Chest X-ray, AP view. Patient: 20 years old, sex F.
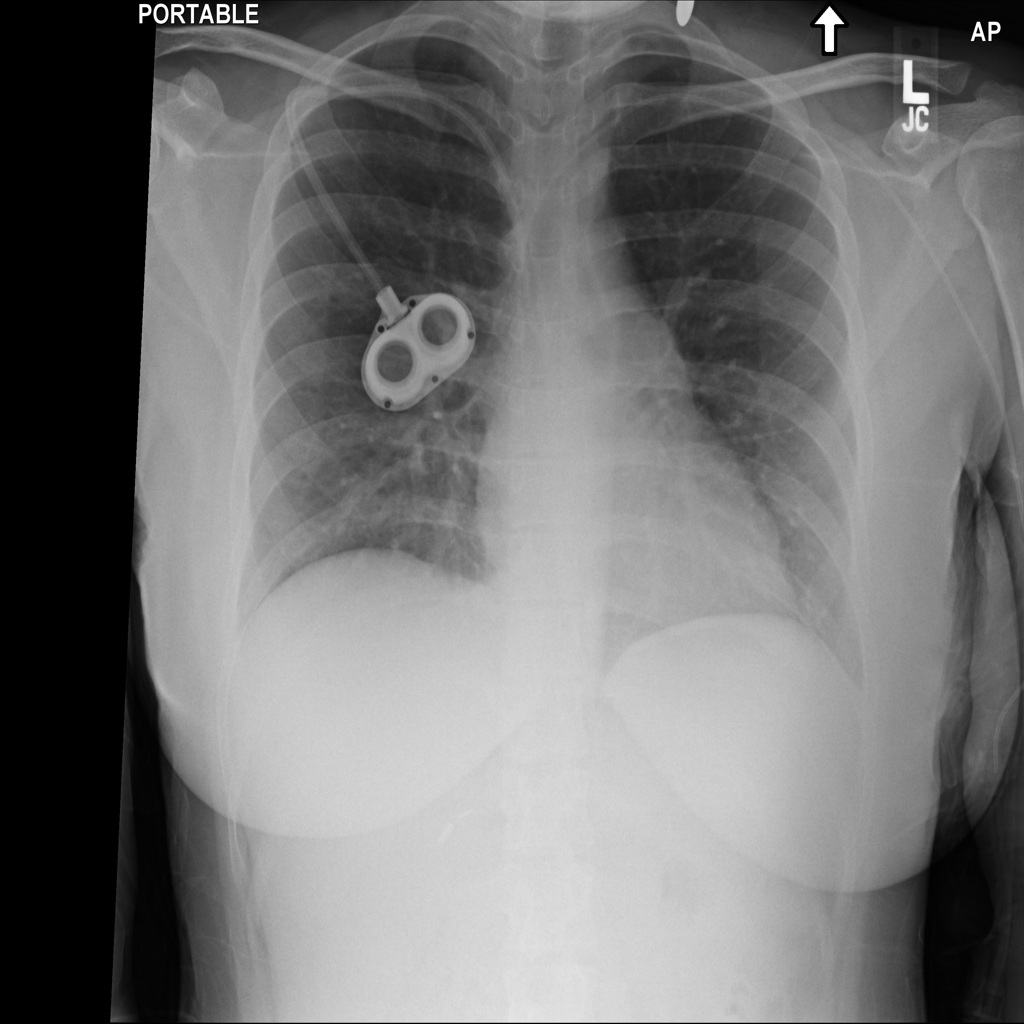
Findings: No Finding